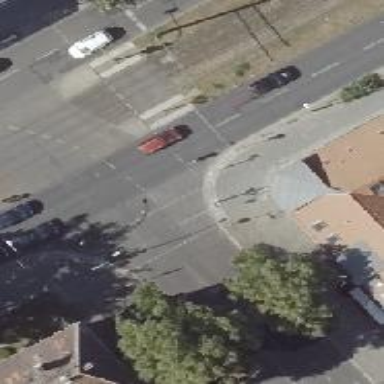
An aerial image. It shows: Crossing with traffic signals.